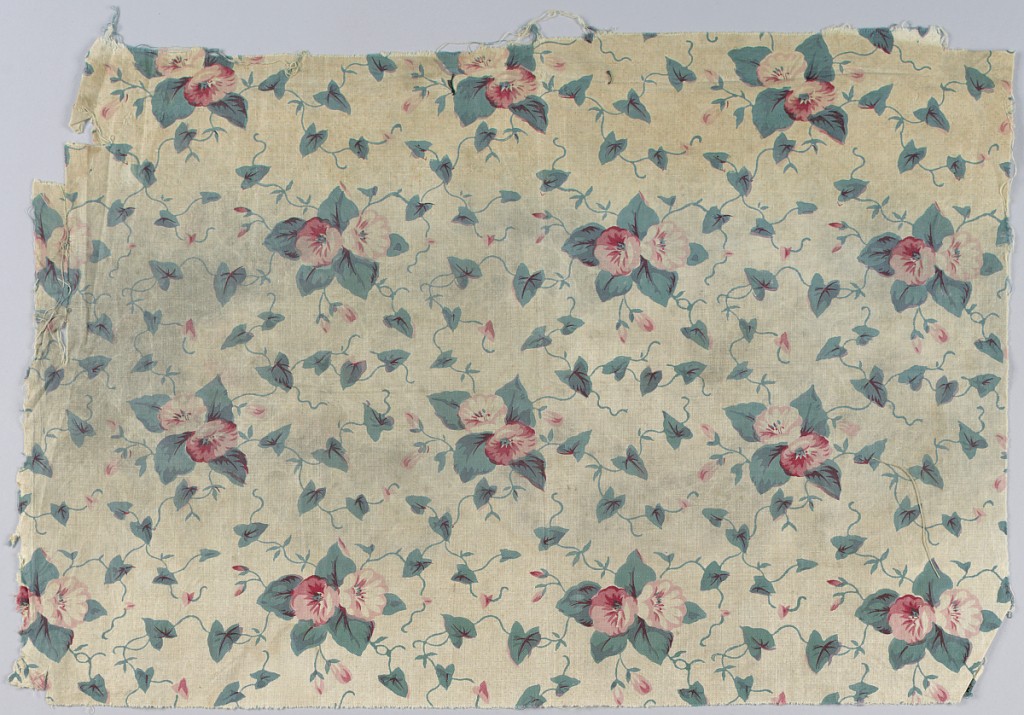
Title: Textile
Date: ca. 1850–1899
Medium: cotton Technique: printed by engraved roller on plain weave; glazed
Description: Cotton, printed, probably by roller, in small all-over pattern of pink morning glories and leaves. The green is the chemical or "direct" green. Glazed.